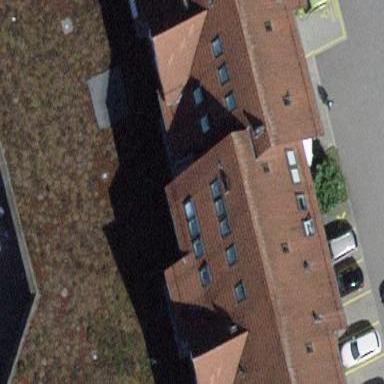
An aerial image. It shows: Gabled-roof supermarket building.